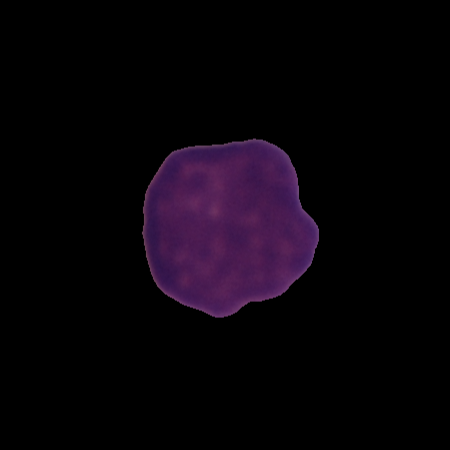
Label: cancer